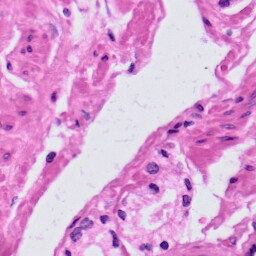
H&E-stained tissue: Prostate